Question: Is it possible to change color of "Enter" button on soft keyboard in Android lollipop?

I'd like this key to match my apps primary color.
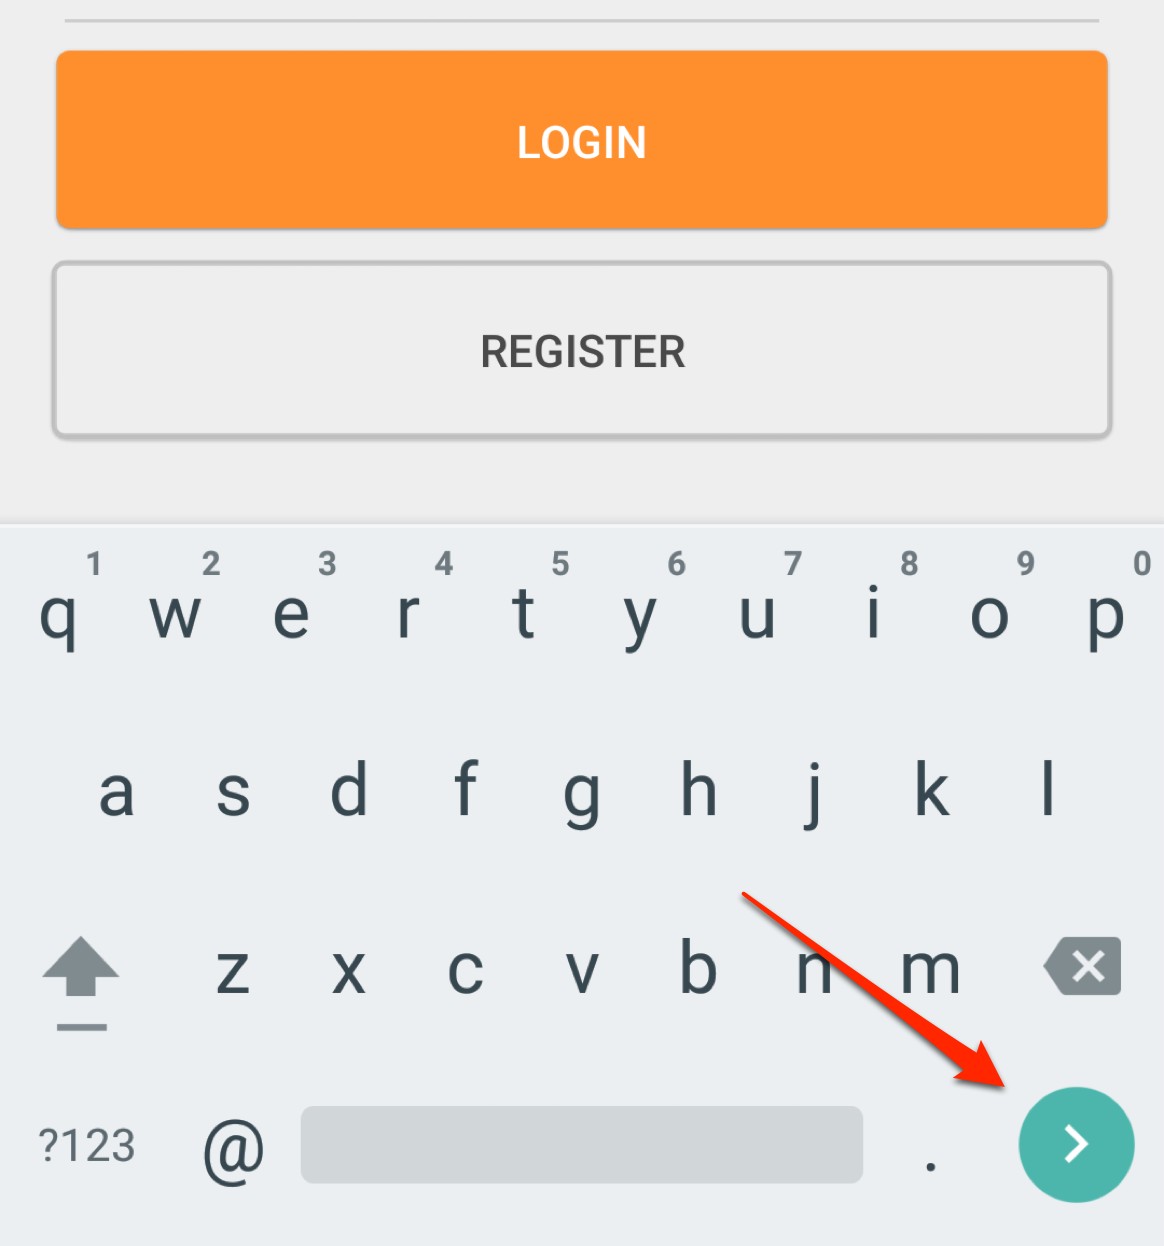
Answer: No, this is not currently supported; however, an IME could potentially read your activity's resources to obtain your app's accent color. Your best option is to ensure that 'android:colorAccent' and related attributes are set in your application theme.